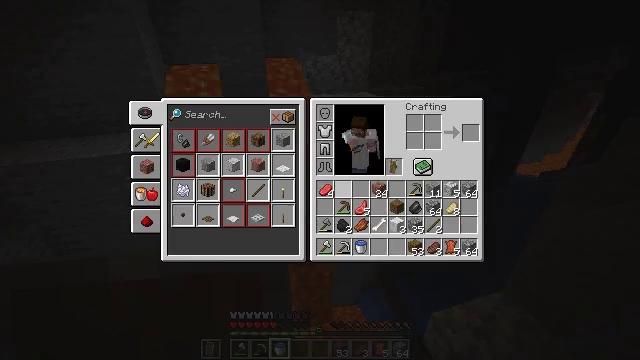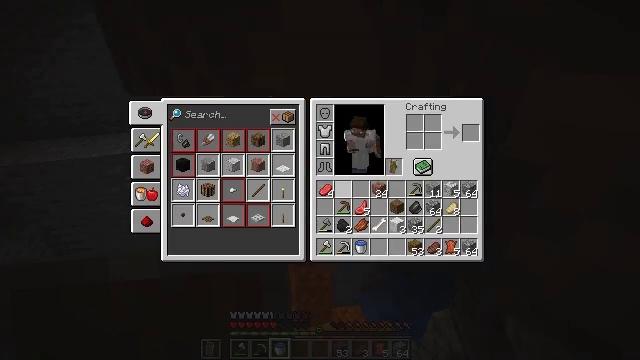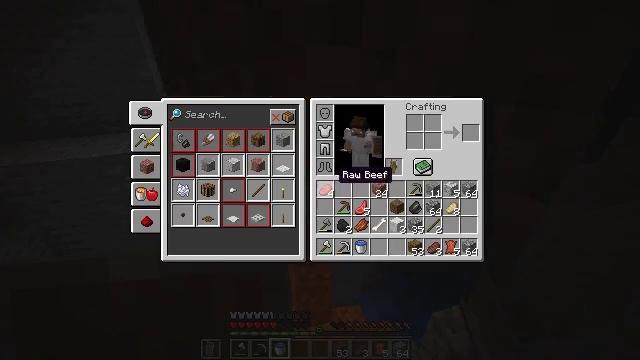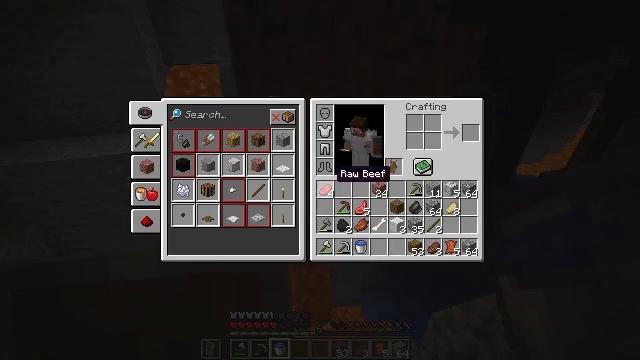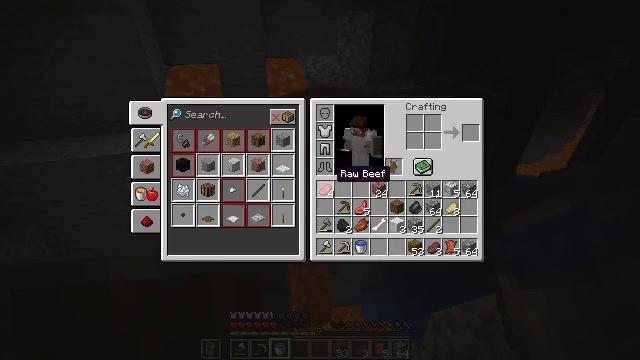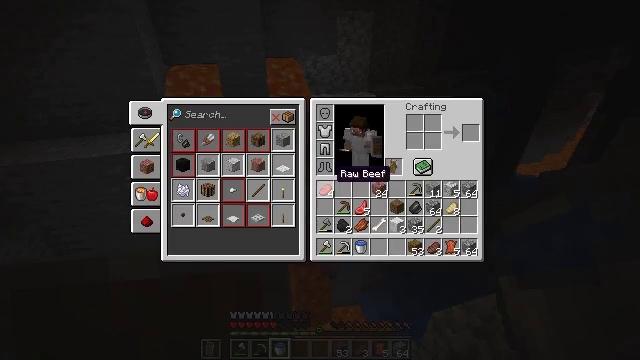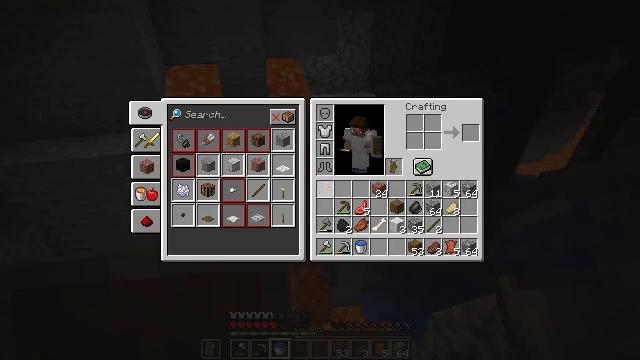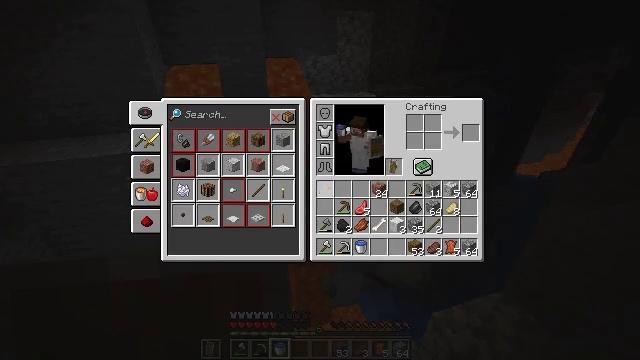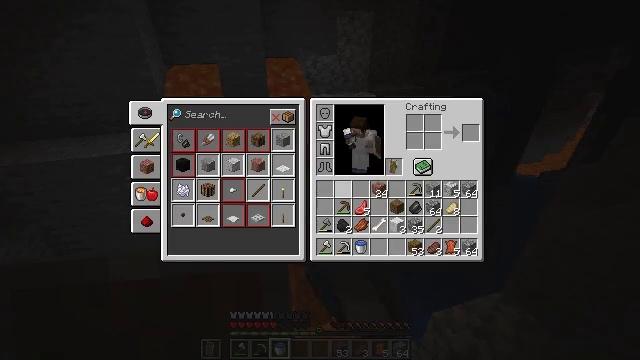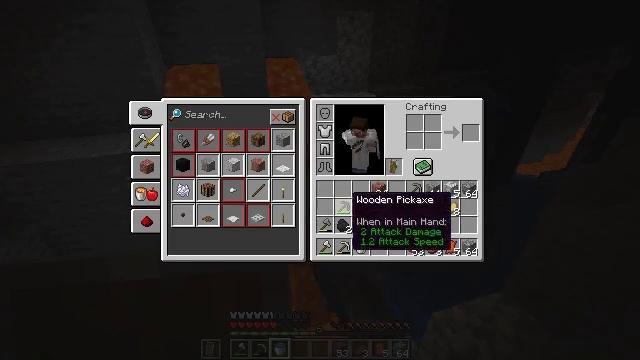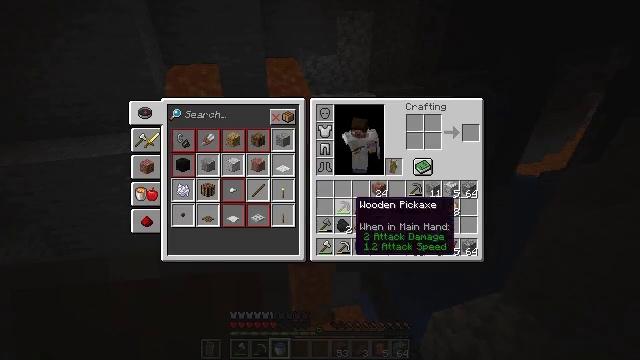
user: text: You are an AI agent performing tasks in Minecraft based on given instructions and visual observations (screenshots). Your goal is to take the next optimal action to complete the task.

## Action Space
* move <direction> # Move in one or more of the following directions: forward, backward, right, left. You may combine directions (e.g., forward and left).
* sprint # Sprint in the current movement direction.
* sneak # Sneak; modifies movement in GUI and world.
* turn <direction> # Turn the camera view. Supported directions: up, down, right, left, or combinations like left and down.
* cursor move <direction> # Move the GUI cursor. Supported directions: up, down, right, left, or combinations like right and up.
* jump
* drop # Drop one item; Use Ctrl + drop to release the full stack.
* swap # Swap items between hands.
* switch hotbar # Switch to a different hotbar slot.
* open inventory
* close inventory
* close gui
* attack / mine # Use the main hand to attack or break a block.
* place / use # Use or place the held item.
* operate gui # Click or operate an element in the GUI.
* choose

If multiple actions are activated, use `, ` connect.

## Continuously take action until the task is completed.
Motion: motion action
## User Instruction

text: Drop some beef.
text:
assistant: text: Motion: sprint, drop, open gui
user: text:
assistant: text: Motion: sprint, drop
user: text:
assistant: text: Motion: sprint, drop
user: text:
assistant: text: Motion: sprint
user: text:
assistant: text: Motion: sprint
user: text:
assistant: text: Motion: sprint, drop
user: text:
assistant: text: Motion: sprint, drop
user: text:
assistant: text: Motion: sprint, cursor move down, drop
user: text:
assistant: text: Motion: sprint, cursor move down
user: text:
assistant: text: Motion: sprint
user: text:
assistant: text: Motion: sprint